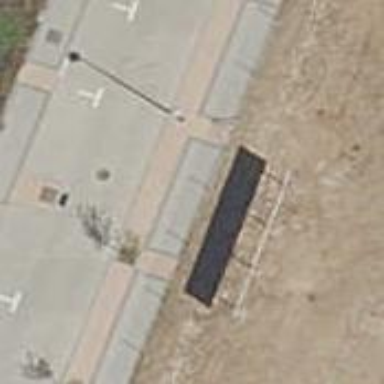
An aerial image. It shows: Bench for seating.